Interaction volume radius: 5 \u00c5
Interaction volume height: 10 \u00c5
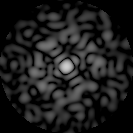
Disorder parameter: 0.8758